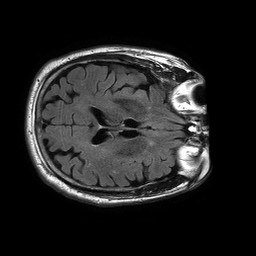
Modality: FLAIR
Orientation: axial
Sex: male
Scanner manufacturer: philips
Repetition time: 11 s
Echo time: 0.125 s